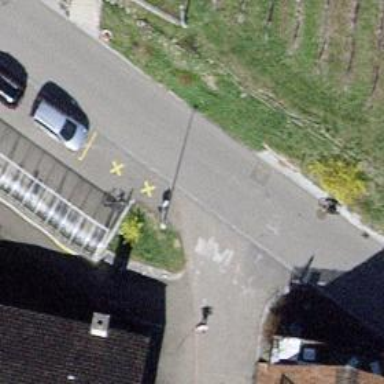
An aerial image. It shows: Steep residential road.